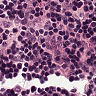
Metastatic tissue present: no